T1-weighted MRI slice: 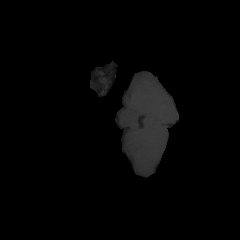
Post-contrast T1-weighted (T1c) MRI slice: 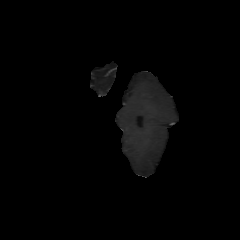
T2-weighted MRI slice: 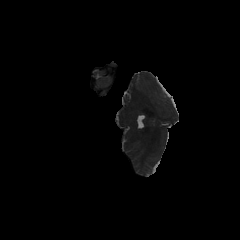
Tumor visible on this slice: no